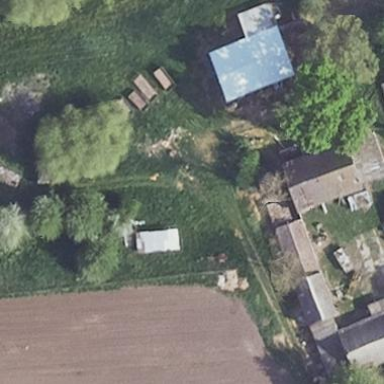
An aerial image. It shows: Farmyard area.